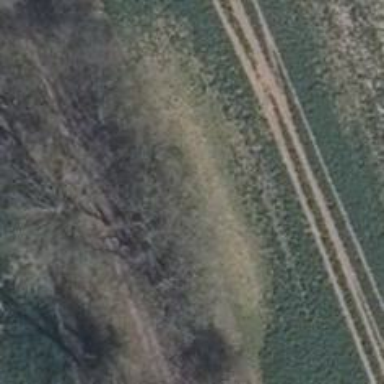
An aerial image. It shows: Row of deciduous broadleaved trees.